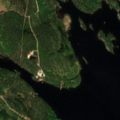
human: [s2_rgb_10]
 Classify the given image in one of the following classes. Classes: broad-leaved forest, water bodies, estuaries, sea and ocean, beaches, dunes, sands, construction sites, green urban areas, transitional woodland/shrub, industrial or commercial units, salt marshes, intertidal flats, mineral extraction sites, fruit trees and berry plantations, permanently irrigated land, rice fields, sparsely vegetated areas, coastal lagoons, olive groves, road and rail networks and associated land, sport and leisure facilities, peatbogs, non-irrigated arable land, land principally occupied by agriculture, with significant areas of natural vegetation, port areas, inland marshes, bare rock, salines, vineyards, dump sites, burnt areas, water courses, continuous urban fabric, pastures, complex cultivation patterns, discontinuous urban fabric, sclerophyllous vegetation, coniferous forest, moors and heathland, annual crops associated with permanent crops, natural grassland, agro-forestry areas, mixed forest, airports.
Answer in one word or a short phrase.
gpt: coniferous forest, mixed forest, water bodies